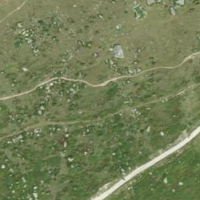
EUNIS habitat code: 26
Species observed at this site:
Arnica montana